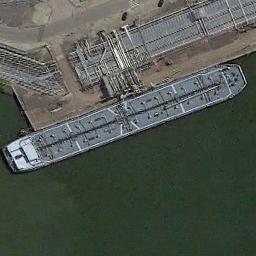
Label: ship